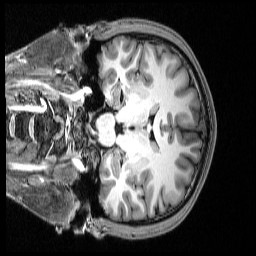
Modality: T1w
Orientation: coronal
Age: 25
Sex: male
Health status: healthy
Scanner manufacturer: siemens
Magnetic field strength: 3 T
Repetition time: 2.53 s
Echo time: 0.00339 s